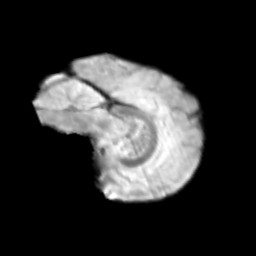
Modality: T2w
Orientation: sagittal
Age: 10
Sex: male
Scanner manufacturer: siemens
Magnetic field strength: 3 T
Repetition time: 3.8 s
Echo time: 0.07 s